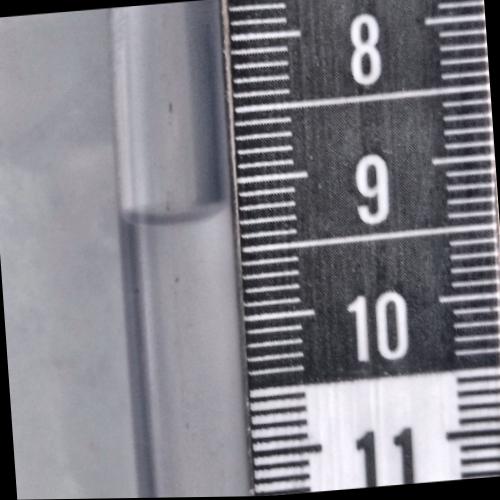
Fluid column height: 9.2 cm